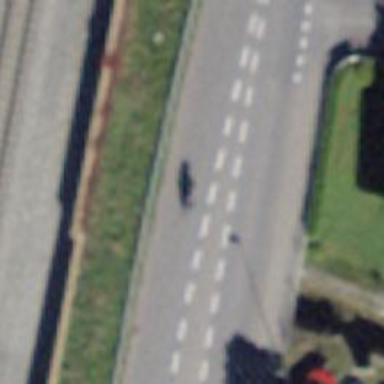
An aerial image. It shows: Secondary road.